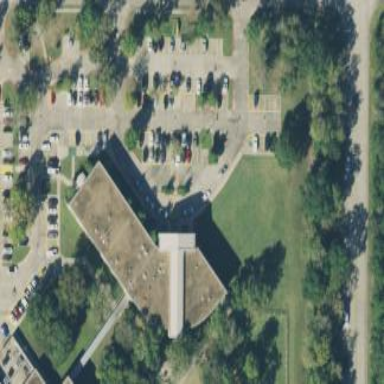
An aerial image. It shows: School building.